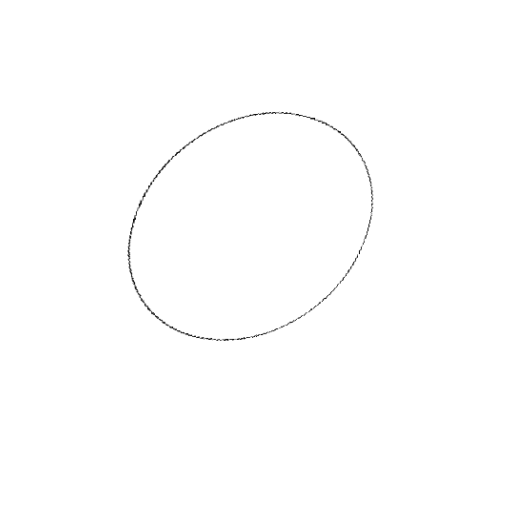
Crossing number: 0